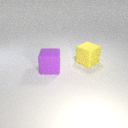
large yellow rubber cube to the right of large purple rubber cube